RGB frame:
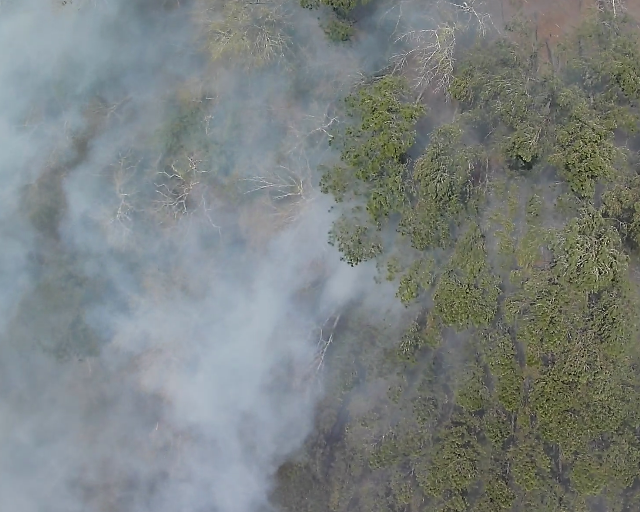
Thermal frame:
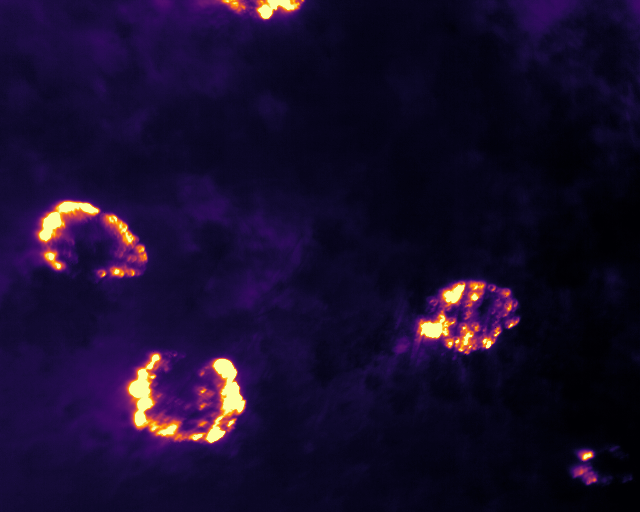
Captured: 2026-02-26 02:30:09
Pixels at or above 80 °C: 3822 (fraction of frame: 0.01166)